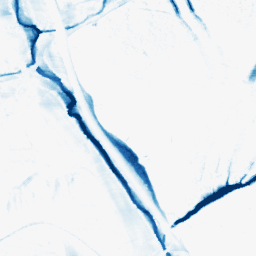
Category: morphological
Decomposition family: morphological_ellipse
Decomposition parameters: operation: closing
width: 10
height: 30
Upsampling method: sinc_blackman
Upsampling parameters: scale: 2
kernel_size: 16
Upsampling scale: 2